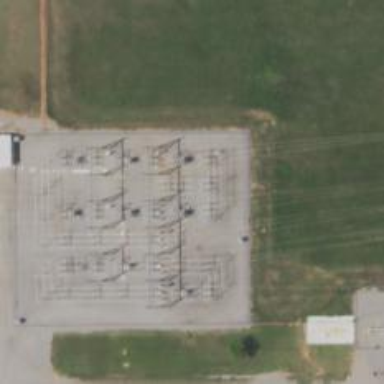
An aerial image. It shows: Switch used for power control.